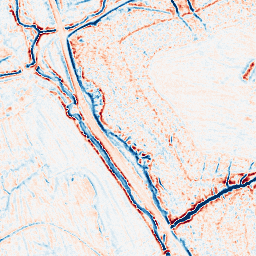
Category: edge_preserving
Decomposition family: bilateral
Decomposition parameters: d: 9
sigma_color: 100
sigma_space: 100
Upsampling method: sinc_hamming
Upsampling parameters: scale: 2
kernel_size: 8
Upsampling scale: 2